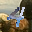
Label: 4